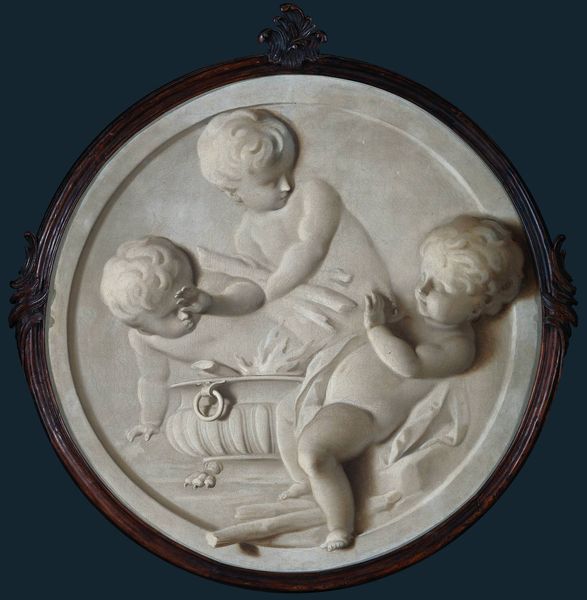
Titel: Winter
Künstler: Jacob de Wit
Standort: Amsterdam
Institution: Rijksmuseum
Schlagwörter: blau, dunkel, feuer, fuß, hand, kopf, körper, nackt, schatten, wasser, weiß, baden, komposition, sitzen, bewegung, braun, finger, haar, hell, holz, köpfe, licht, marmor, nase, schwarz, tier, tuch, gesichter, jung, arme, augen, gesicht, rahmen, schüssel, stehen, stein, gesten, hände, ast, auge, gewand, haare, tücher, drei, kind, locken, kinder, kreis, oval, rund, stock, tondo, amphore, engel, henkel, skulptur, beine, relief, topf, füße, stab, buben, jungen, knaben, heiß, klein, baby, rand, angst, spielen, detail, streifen, metall, nabel, bauch, plastik, holzrahmen, junge, schenkel, zehen, oberkörper, ring, foto, photographie, griff, bad, spiel, nacktheit, gefäß, blenden, flamme, medaillon, porzellan, flammen, planschen, barfuß, becken, stöcke, photo, badezuber, wanne, pfote, scheite, beugen, geblendet, halbprofil, farbfoto, holzscheite, spritzer, abstufung, gips, speckig, putten, verzeirung, miniatur, putti, aufnahme, tropfen, verzierungen, ärger, spaß, schutz, elfenbein, kessel, abgestuft, münze, flamen, abwehr, abwehren, anzünden, hochrelief, rondo, überschneidung, puten, gemme, vollplastisch, flachrelief, aufhänger, feuern, feuerschale, köprer, kkinder, zurücklehnen, feuermachen, klauenfuss, metalltopf, rundaufbau, tierpfote, schubsen, feuer holz, ring löwenfuß metallschüssel kinder